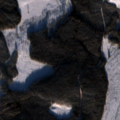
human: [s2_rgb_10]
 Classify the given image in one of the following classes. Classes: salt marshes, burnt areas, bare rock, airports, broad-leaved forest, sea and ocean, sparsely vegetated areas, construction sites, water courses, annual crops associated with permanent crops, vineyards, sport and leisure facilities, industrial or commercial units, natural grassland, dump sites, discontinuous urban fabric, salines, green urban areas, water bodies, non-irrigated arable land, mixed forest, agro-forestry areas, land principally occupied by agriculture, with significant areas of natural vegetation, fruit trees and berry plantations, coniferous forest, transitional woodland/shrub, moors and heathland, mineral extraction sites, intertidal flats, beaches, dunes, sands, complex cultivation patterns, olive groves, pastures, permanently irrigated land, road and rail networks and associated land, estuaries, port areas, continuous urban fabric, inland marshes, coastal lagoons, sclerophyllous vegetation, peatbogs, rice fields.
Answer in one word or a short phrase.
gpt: coniferous forest, transitional woodland/shrub